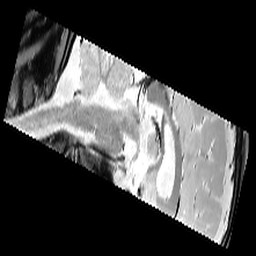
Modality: PDw
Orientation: sagittal
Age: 26
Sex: male
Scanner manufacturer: siemens
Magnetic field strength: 3 T
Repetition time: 6.49 s
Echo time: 0.016 s